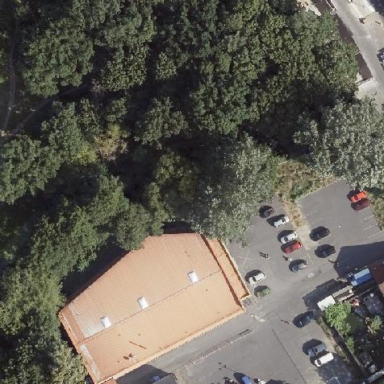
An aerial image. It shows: Supermarket with flat roof.